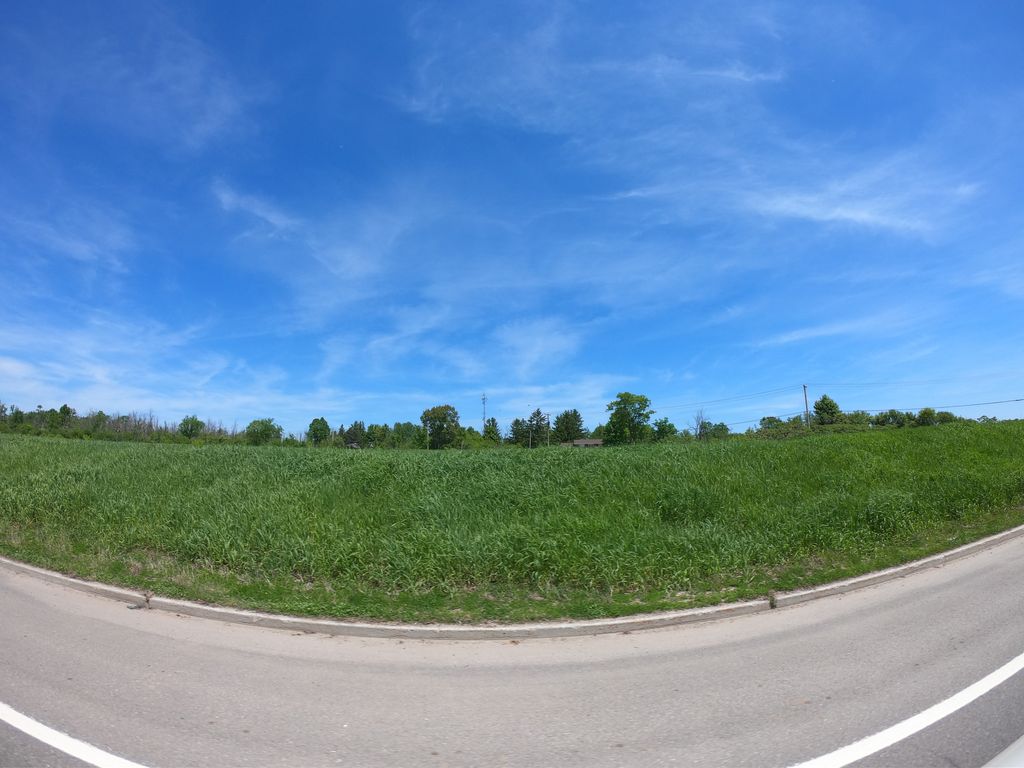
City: ottawa-gatineau